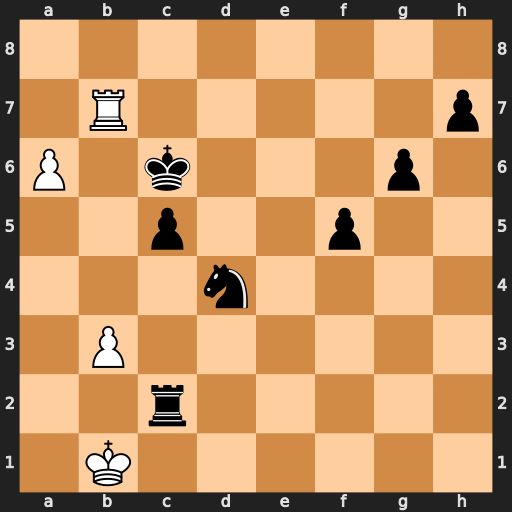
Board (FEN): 8/1R5p/P1k3p1/2p2p2/3n4/1P6/2r5/1K6
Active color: w
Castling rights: -
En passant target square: -
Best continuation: Rb8 Re2 a7